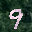
Label: 9